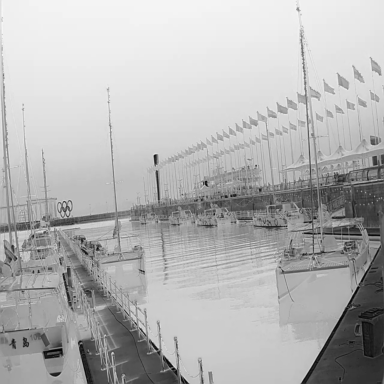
There are 11 objects shown in the infrared image, including nine sailboats, and two canoes.